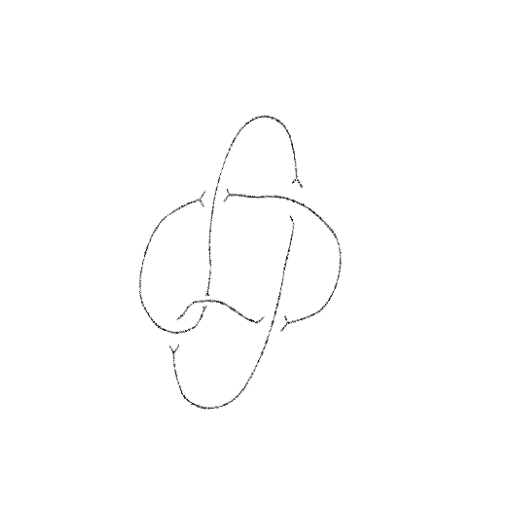
Crossing number: 5